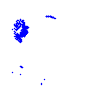
Particle: electron